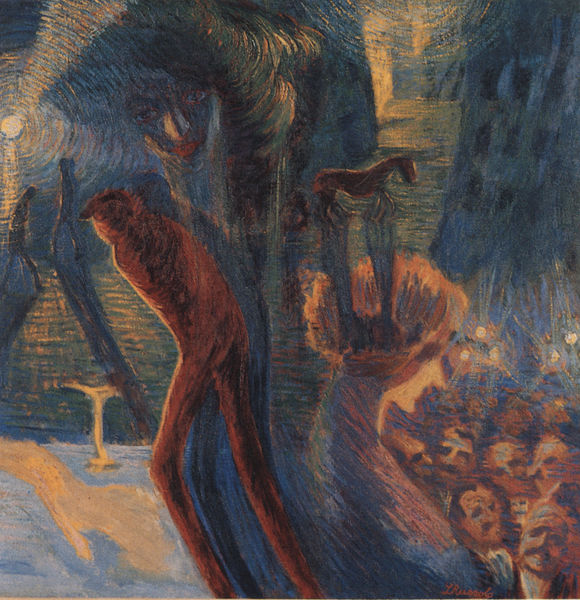
Titel: Ricordi di una notte
Künstler: Luigi Russolo
Standort: New York (New York)
Institution: (Privatsammlung)
Schlagwörter: blau, dunkel, mann, schatten, wasser, weiß, grün, menschen, blume, braun, fenster, frau, hell, licht, lichter, männer, nacht, nase, orange, haus, rot, tier, tiere, leute, menge, bart, gesichter, schnurrbart, augen, blicke, gesicht, mensch, tod, sonne, auge, fliegen, kreis, pferd, beine, füße, düster, zuschauer, van gogh, angst, krieg, untergang, sog, katze, futurismus, mond, munch, kälte, schrecken, kreise, menschenmenge, strudel, albtraum, alptraum, leiden, schmerz, pfer, meute, terror, balla, spinnennetz, eduard munch, luigi, ricordo, russola, russolo